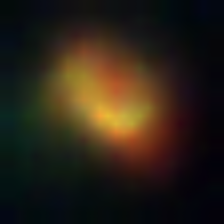
Taxon: NanoPlankton
Group: Other